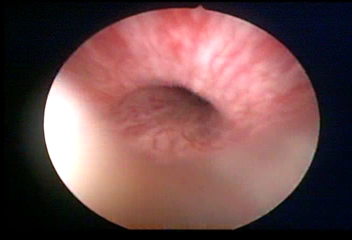
Modality: WLC
Class: Normal mucosa
Bladder cancer association: No